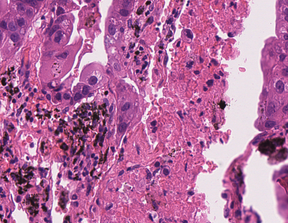
Tumor epithelial tissue: yes
Tumor-associated stroma tissue: yes
Normal tissue: no